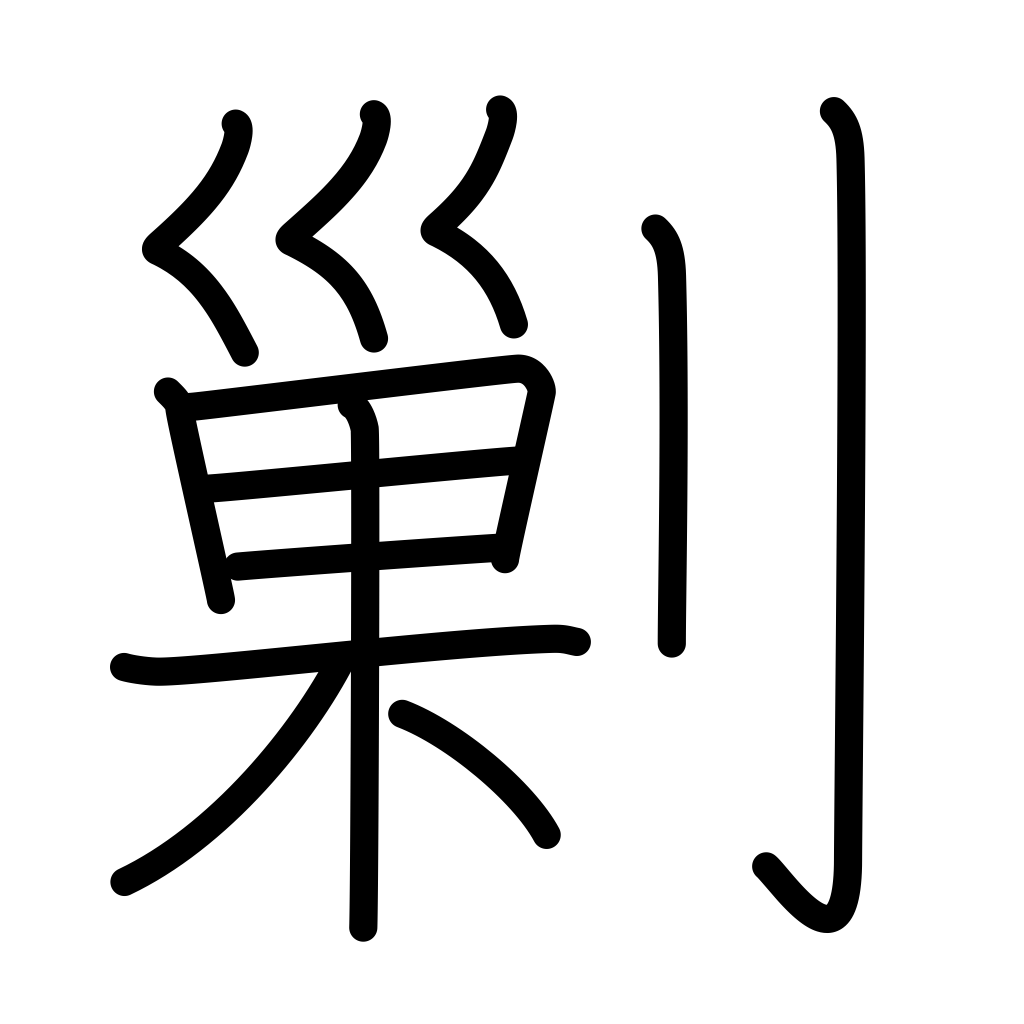
Meaning: destroy